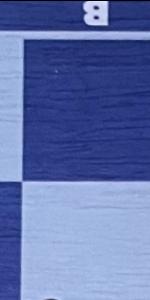
Label: Empty